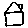
Label: house